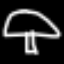
Label: mushroom